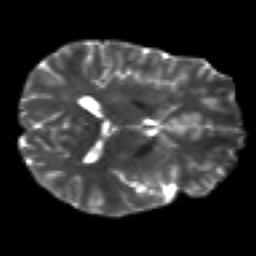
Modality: T2w
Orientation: axial
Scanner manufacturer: siemens
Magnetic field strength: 3 T
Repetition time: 7.8 s
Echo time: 0.09 s